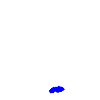
Particle: electron